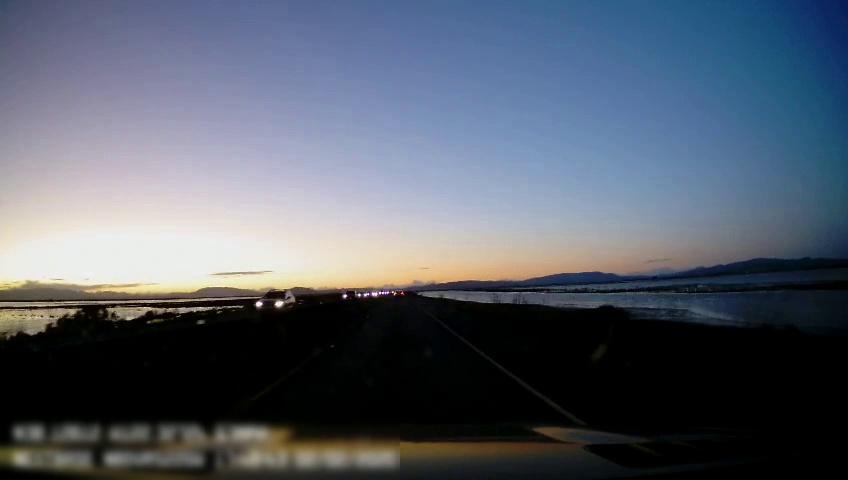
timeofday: Dusk/Dawn/Twilight
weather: Sunny
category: Drivable Space
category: Vehicles | SUV
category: Vehicles | SUV
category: Vehicles | Car
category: Vehicles | Car
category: Lanes | Current Lane
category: Lanes | Current Lane